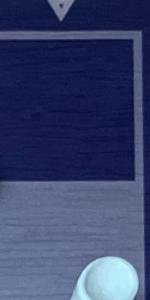
Label: Empty